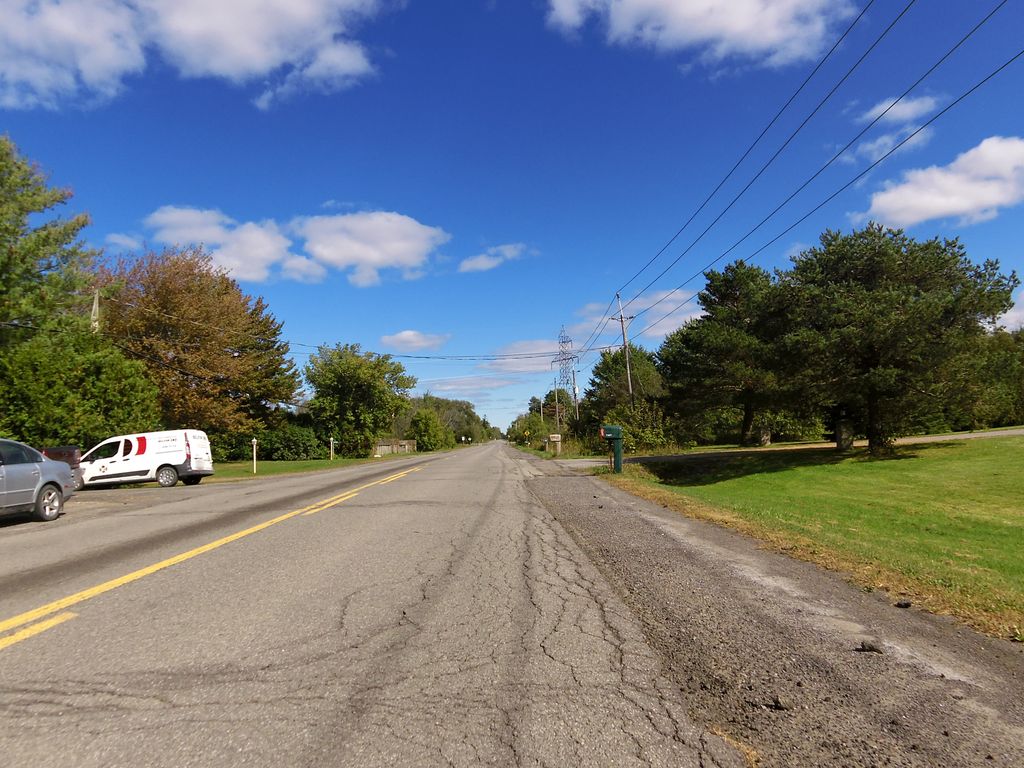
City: ottawa-gatineau